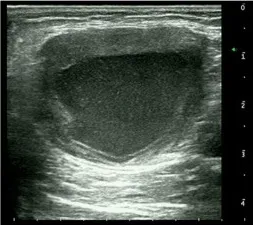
Bronchoscopy and ultrasound imaging of an abscess. (C) Ultrasound imaging of an abscess in the left upper arm.
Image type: radiology (ultrasound)